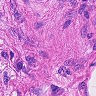
Metastatic tissue present: yes